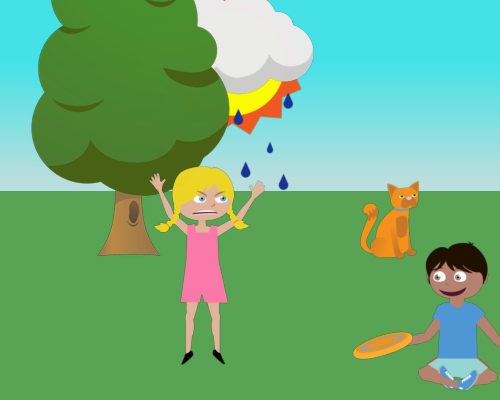
on left side medium bush tree and in front of tree a girl big size angry arms in air facing right behind tree in mid of sky big raining cloud and behind cloud big sun cloud covers sun on the left and right below is a big cat facing right and then on right side boy sitting arms to the left holding frisbee in right hand